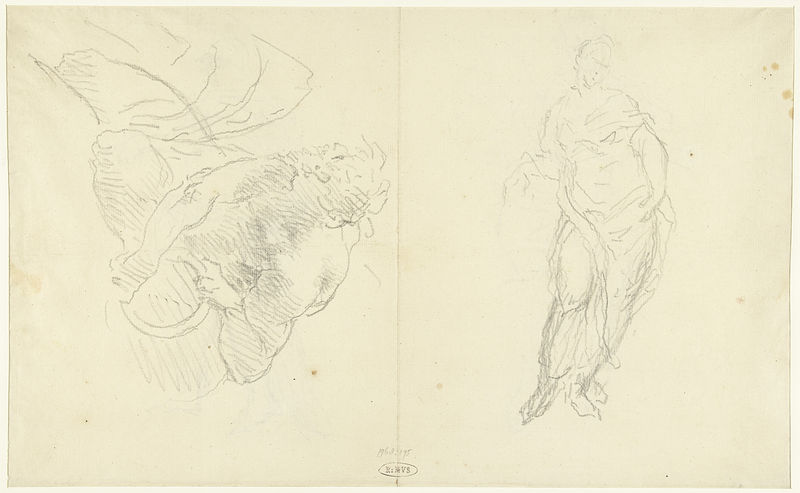
Titel: Twee schetsen van een vrouw en een stroomgod
Künstler: Dionys van Nijmegen
Standort: Amsterdam
Institution: Rijksmuseum
Schlagwörter: hands, white, black, figures, grey, portrait, woman, two, pot, clouds, greek, drawing, paper, sketch, falling, statue, rope, clothes, study, pencil, god, goddess, figure, tan, standing, body, bodies, fold, full body